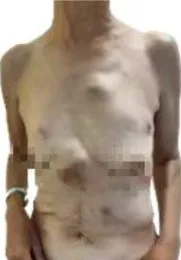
Image of skin lesions on August 9, 2022. Front view of the patient.
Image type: medical_photograph (skin_photograph)